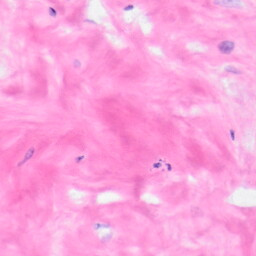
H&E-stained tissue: Kidney